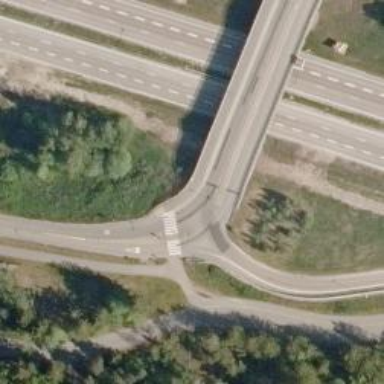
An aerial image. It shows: Tertiary motorway link with asphalt surface.